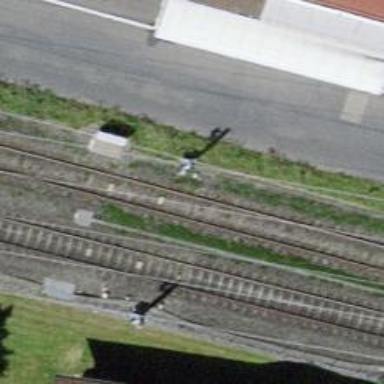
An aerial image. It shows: Railway signal.